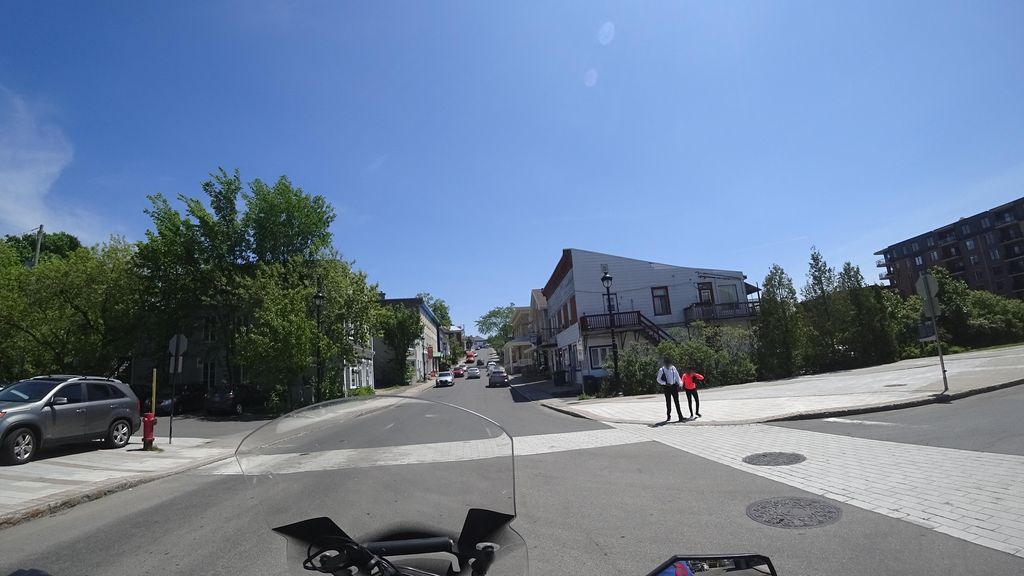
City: quebec_city